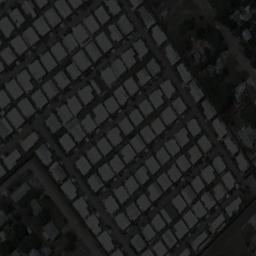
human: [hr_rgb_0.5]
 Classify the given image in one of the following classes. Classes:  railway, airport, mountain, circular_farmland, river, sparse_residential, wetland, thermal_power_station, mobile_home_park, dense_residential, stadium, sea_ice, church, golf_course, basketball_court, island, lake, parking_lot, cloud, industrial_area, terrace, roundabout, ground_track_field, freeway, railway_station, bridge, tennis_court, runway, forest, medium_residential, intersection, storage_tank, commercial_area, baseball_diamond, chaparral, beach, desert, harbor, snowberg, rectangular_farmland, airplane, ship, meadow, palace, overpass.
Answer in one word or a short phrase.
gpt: mobile_home_park